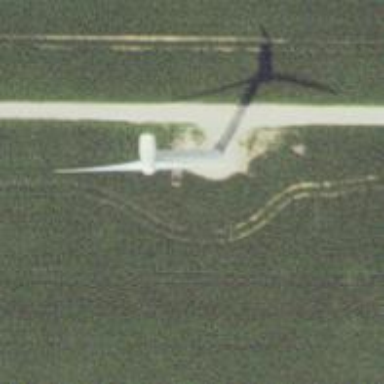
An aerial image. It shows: Wind generator using wind turbines of horizontal axis.